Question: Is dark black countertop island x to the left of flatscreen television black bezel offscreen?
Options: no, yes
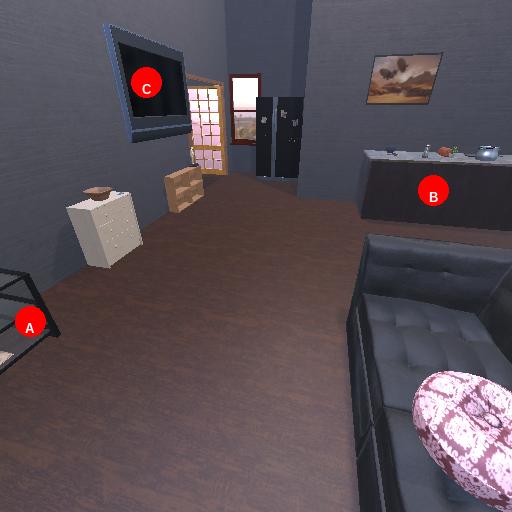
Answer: no